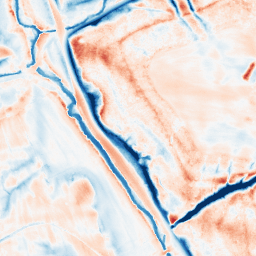
Category: edge_preserving
Decomposition family: guided
Decomposition parameters: radius: 8
eps: 0.01
Upsampling method: quadratic
Upsampling parameters: scale: 8
Upsampling scale: 8